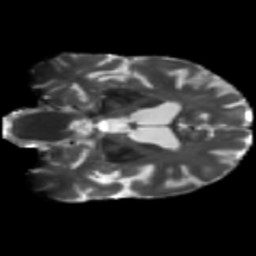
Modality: T2w
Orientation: coronal
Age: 58
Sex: male
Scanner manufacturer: siemens
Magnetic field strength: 3 T
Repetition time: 5.47 s
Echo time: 0.0854 s